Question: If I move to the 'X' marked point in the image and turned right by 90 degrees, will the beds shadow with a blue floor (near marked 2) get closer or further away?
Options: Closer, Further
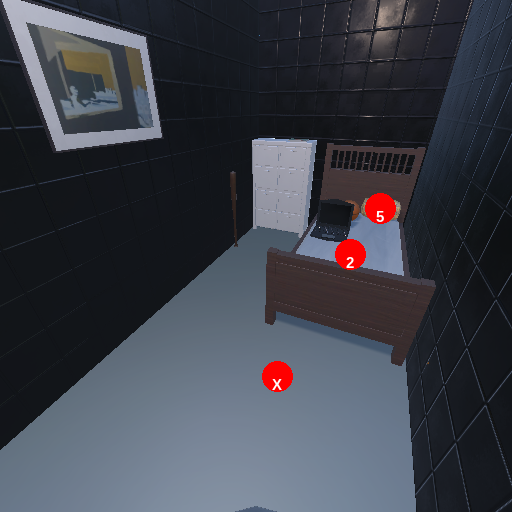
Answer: Closer